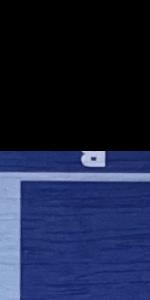
Label: Empty